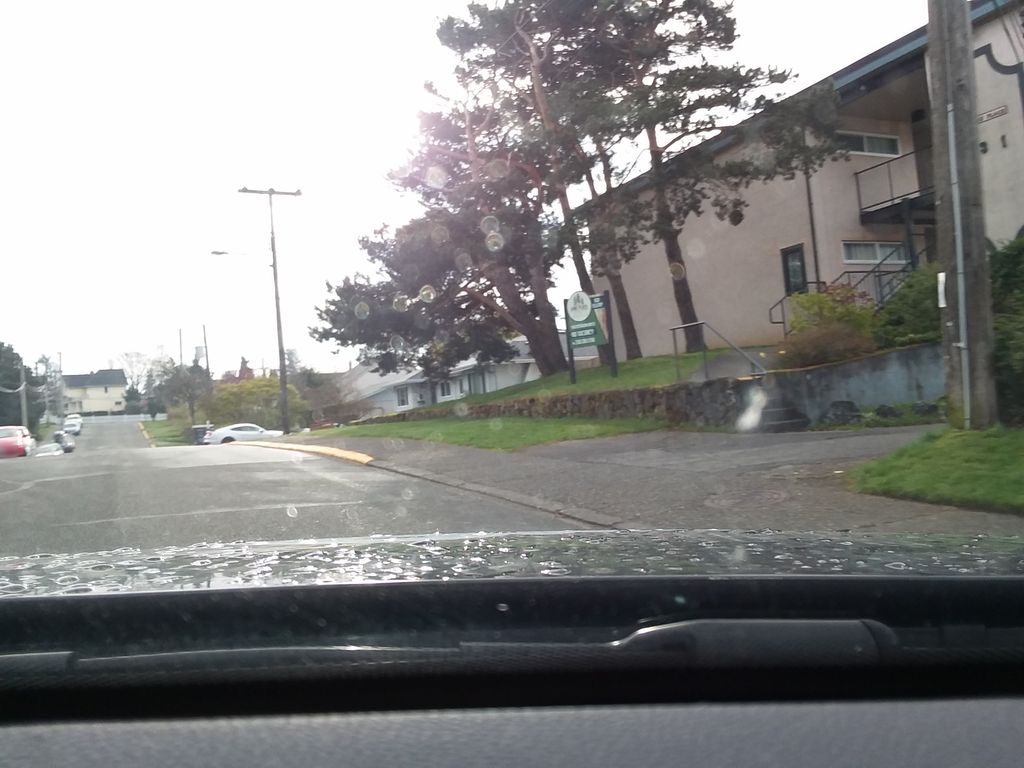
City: victoria